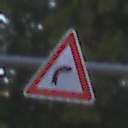
Verkehrszeichen: KurveRechts
Umgebung: Outdoor, Urban
Tageszeit: SunriseSunset
Wetter: Clear
Licht: Natural
Jahreszeit: NotSpecified
Kontrast: LowContrast